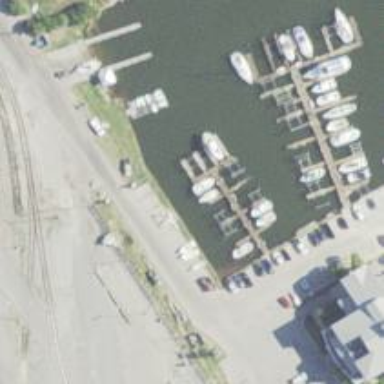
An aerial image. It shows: Man-made pier.